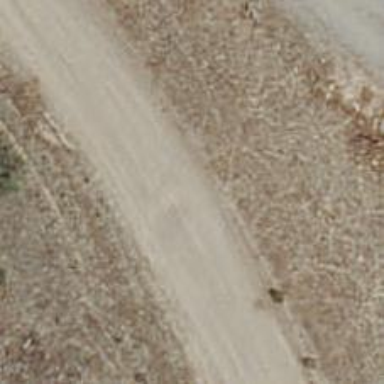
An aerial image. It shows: Track road with ground surface.